Question: I have two elements, a table and a div.
'''
.LogoDiv {
clear: both float: right;
-ms-filter: "progid:DXImageTransform.Microsoft.Alpha(Opacity=70)";
filter: alpha(opacity=70);
-moz-opacity: 0.7;
-khtml-opacity: 0.7;
opacity: 0.7;
left: 500px;
top: 100px;
width: 200px;
height: 300px;
margin-top: 5%;
margin-left: 85%;
background-color: #003366;
}
.Logo {
margin-top: 8%;
margin-bottom: 8%;
height: 84%;
margin-left: 10%;
margin-right: 10%;
width: 80%;
}
.SubHeadTable {
clear: both;
-ms-filter: "progid:DXImageTransform.Microsoft.Alpha(Opacity=70)";
filter: alpha(opacity=70);
-moz-opacity: 0.7;
-khtml-opacity: 0.7;
opacity: 0.7;
margin-left: 15% margin-right: 15% margin-top: 20px;
margin-bottom: 10px;
background-color: #003366;
}
.SubHeadTitle {
font-family: 'HurtMold', Fallback, sans-serif;
color: #219c78;
font-size: 28px;
}
.SubHeadText {
font-family: 'Oregon', Fallback, sans-serif;
color: 28a999;
font-size: 18px;
}
.SubHeadTableRow {
margin-top: 5px;
margin-bottom: 5px;
margin-right: 10px;
margin-left: 10px;
}
.SubHeadTableCell {
margin: 2px;
}
'''
'''
<table class="SubHeadTable">
<tr class="SubHeadTableRow">
<td class="SubHeadTableCell">
<div class="SubHeadTitle">
This is a title.
</div>
<br>
<div class="SubHeadText">
This is a text which relates to the title.
<br>It explains the title further,
<br>And could include various other elements.
<br>
</div>
</td>
<td class="SubHeadTableCell">
<div class="SubHeadTitle">
This is a title.
</div>
<br>
<div class="SubHeadText">
This is a text which relates to the title.
<br>It explains the title further,
<br>And could include various other elements.
<br>
</div>
</td>
</tr>
<tr class="SubHeadTableRow">
<td class="SubHeadTableCell">
<div class="SubHeadTitle">
This is a title.
</div>
<br>
<div class="SubHeadText">
This is a text which relates to the title.
<br>It explains the title further,
<br>And could include various other elements.
<br>
</div>
</td>
<td class="SubHeadTableCell">
<div class="SubHeadTitle">
This is a title.
</div>
<br>
<div class="SubHeadText">
This is a text which relates to the title.
<br>It explains the title further,
<br>And could include various other elements.
<br>
</div>
</td>
</tr>
</table>
<div class="LogoDiv">
<img src="http://orig07.deviantart.net/312a/f/2010/241/c/3/my_logo_by_hamza_design-d2xjc1a.jpg" class="Logo">
</div>
'''
I want to put both the div and the table in the same line, but I can't. Whenever I put one before the other in HTML, it pushes the other down, like so:

Why is that, and how do I make them align?
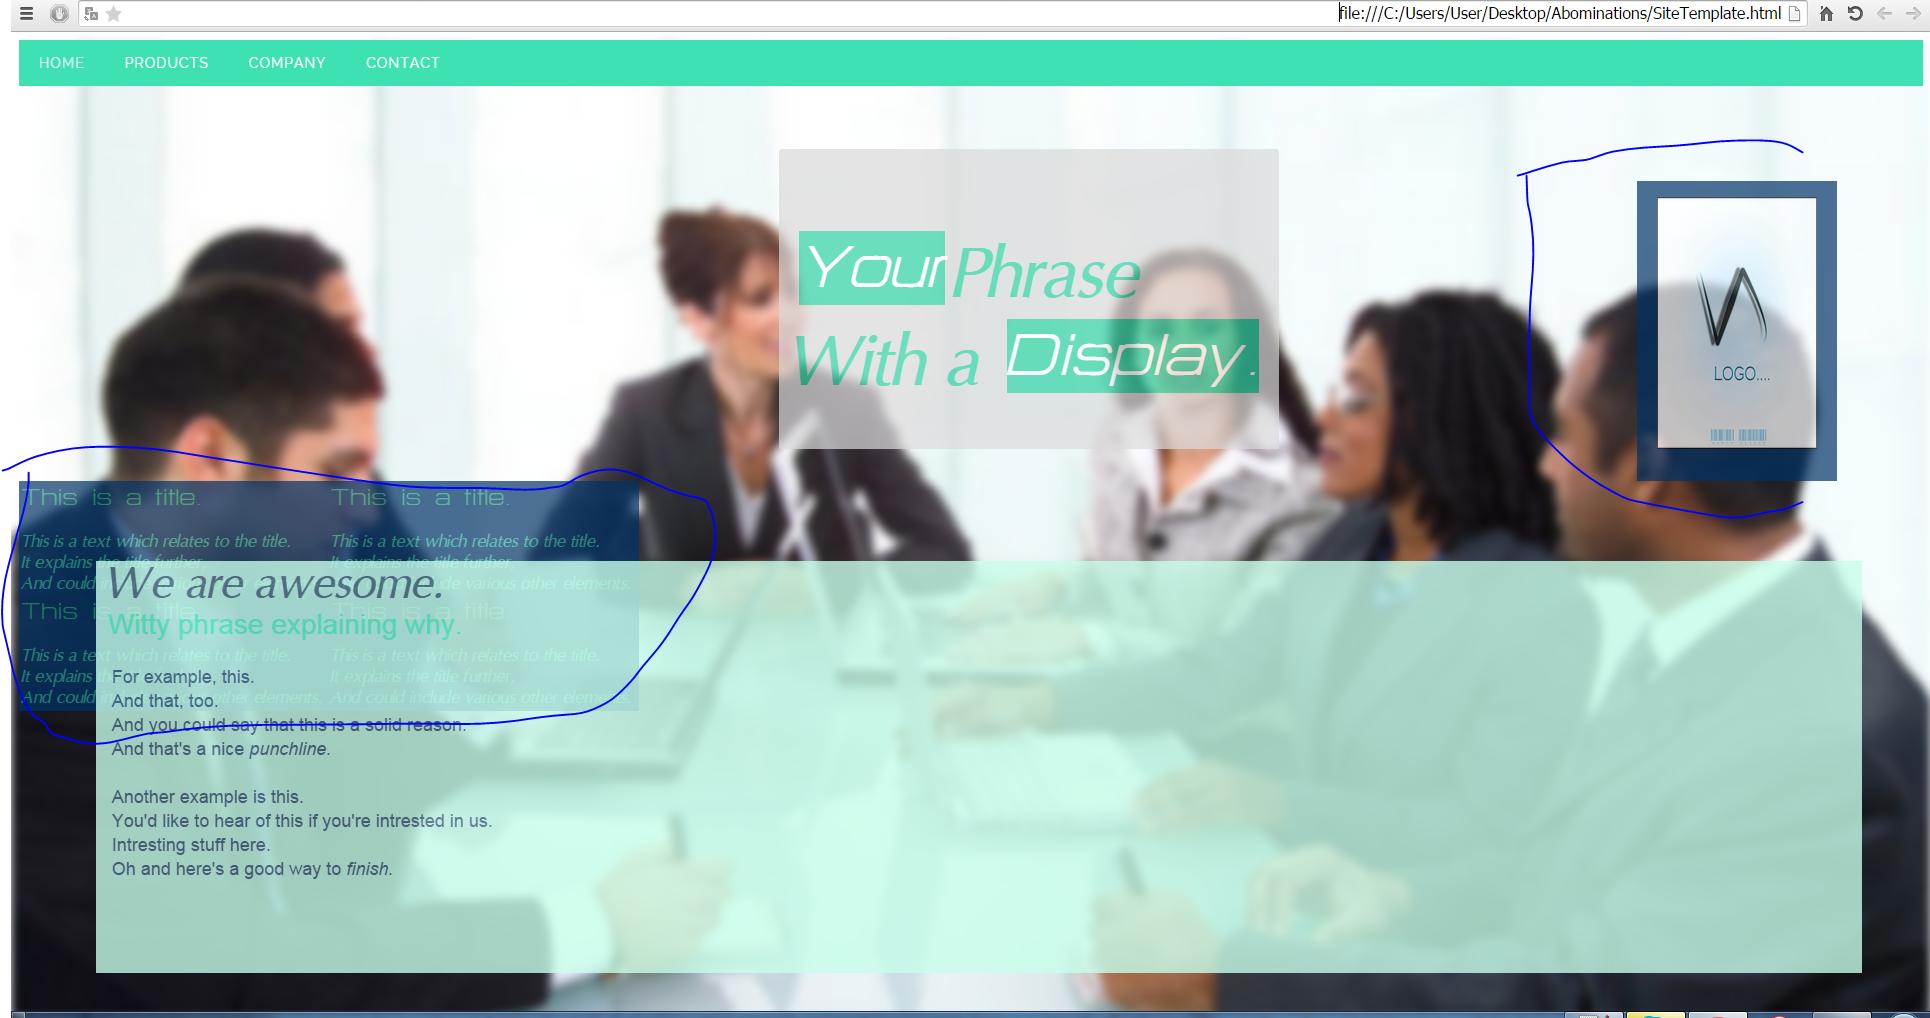
Answer: Before you use 'display:inline' or 'float:left' properties, the styles 'margin-left: 85%;' for element '.LogoDiv' and 'margin-left: 15% margin-right: 15%' for '.SubHeadTable' must be reconsidered.
According to the css, the total width of the screen is not sufficient for both the elements. The 'margin-left' for both the elements occupies 100% of the screen. Please check the <URL> in CSS.
The CSS is also malformed.